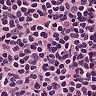
Metastatic tissue present: no